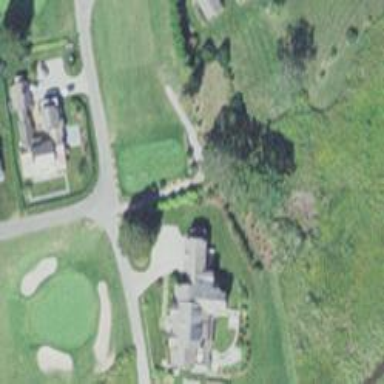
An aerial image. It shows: Path for golf carts.